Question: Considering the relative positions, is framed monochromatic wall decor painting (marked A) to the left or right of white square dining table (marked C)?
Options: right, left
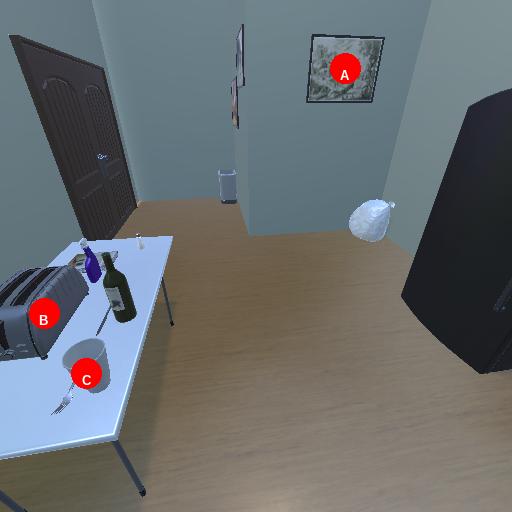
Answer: right